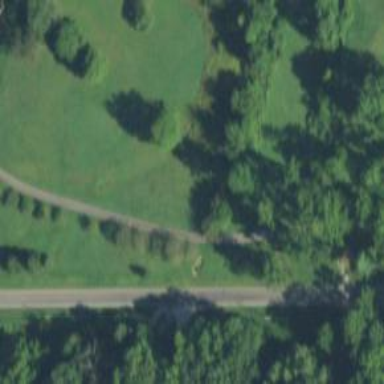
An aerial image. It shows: Driveway.